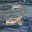
Label: 2